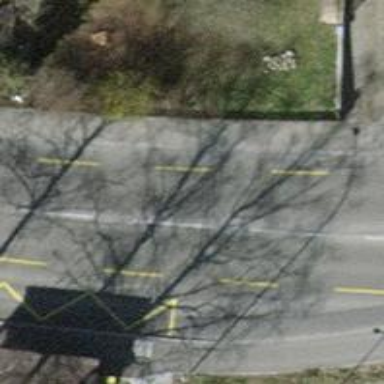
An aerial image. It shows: Bus stop with designated public transport stop position.